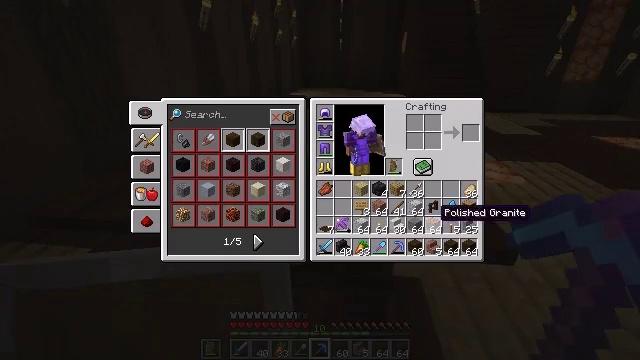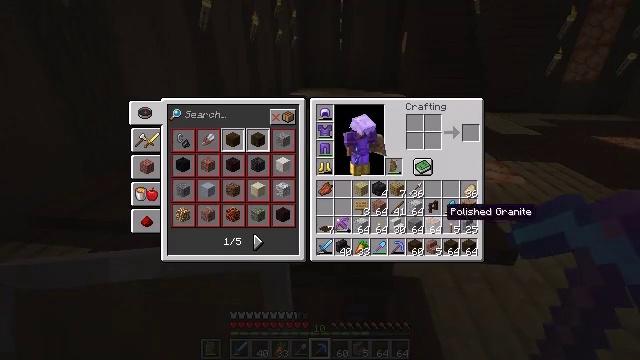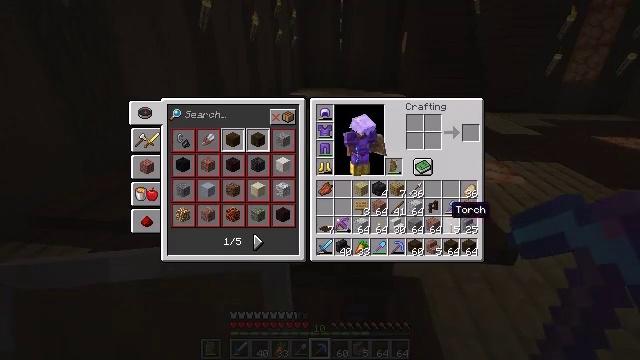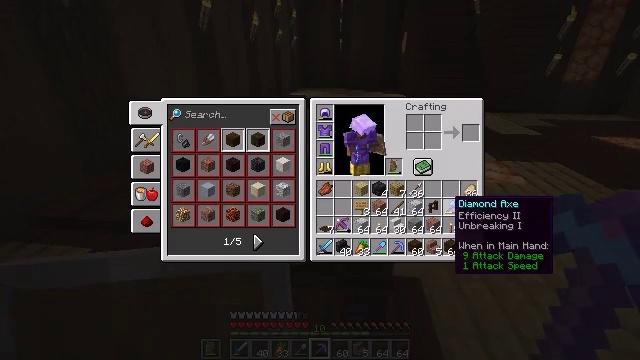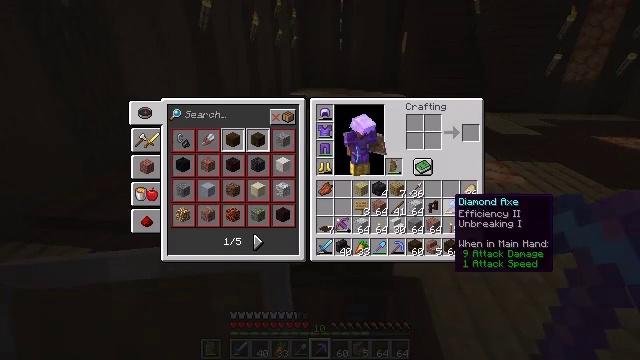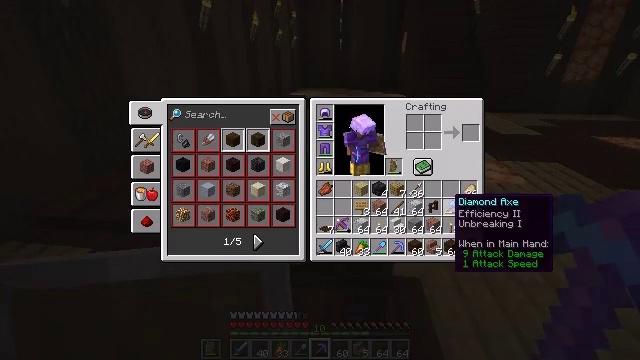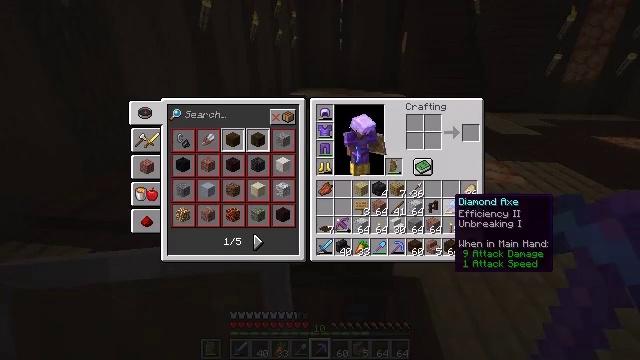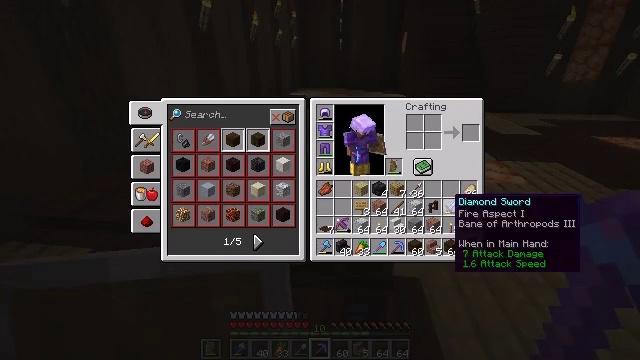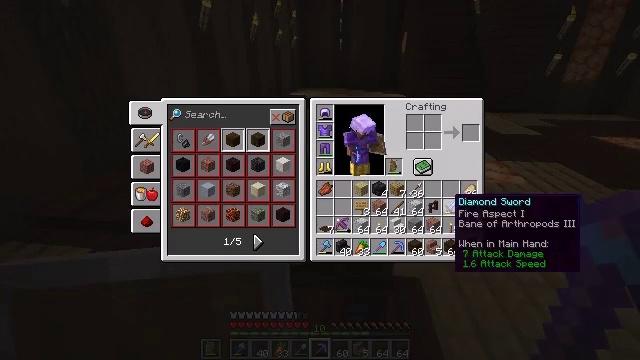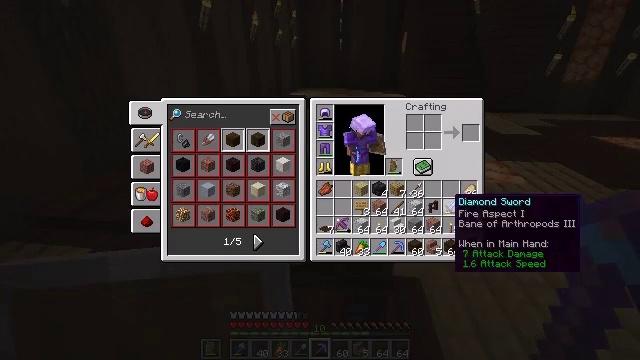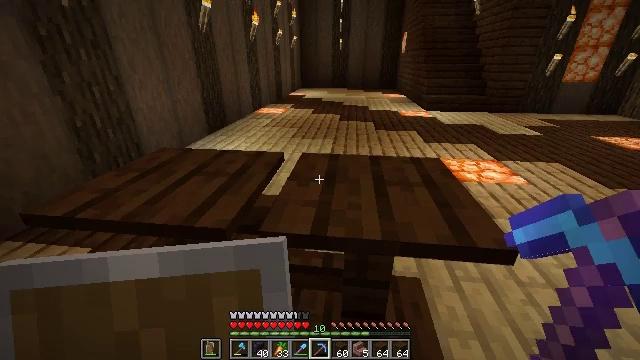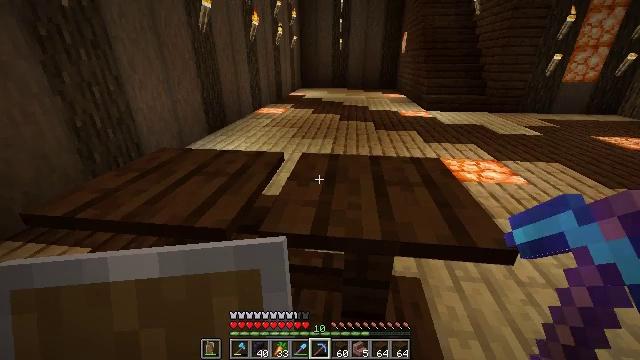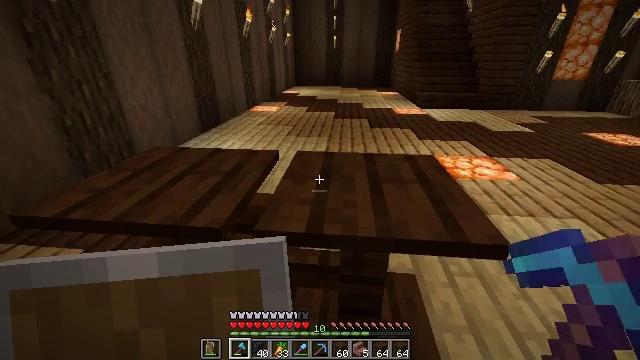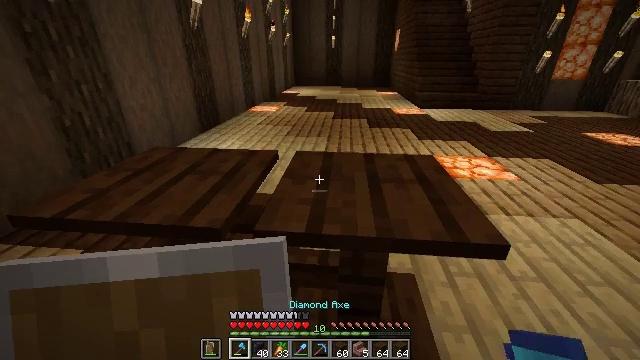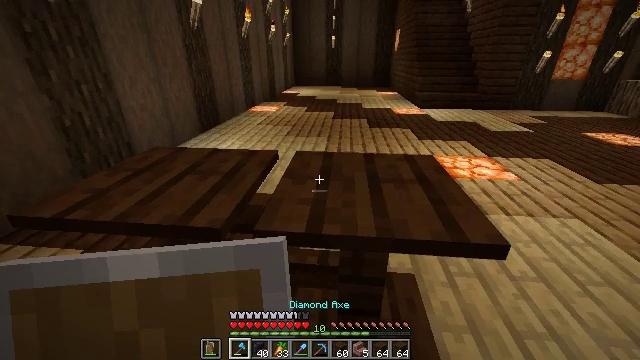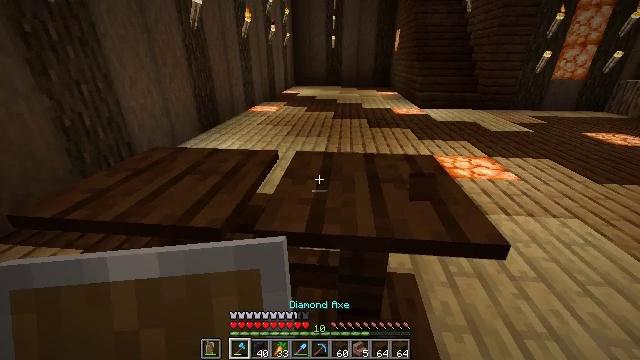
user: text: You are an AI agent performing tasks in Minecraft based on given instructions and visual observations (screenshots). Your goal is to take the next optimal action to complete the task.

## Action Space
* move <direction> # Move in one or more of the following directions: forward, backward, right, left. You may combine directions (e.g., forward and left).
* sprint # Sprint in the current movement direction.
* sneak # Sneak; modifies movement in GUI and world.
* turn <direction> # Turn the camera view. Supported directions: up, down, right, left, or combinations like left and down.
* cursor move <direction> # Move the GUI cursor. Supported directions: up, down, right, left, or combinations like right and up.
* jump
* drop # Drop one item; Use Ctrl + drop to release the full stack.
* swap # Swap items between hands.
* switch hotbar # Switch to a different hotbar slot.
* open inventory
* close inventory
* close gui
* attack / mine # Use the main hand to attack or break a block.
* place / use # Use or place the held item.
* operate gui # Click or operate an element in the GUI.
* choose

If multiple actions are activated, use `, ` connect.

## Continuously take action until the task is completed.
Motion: motion action
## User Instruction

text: Mine the dark oak pressure plate from the floor.
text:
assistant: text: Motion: sneak
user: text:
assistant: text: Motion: sneak
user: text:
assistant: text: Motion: sneak
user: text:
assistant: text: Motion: sneak
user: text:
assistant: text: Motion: sneak
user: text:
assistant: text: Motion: sneak
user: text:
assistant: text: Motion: sneak, switch to hotbar 1
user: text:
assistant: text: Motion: sneak, switch to hotbar 1
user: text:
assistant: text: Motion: no_op
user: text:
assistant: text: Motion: no_op
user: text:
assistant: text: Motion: no_op
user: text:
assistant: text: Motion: turn right, switch to hotbar 1
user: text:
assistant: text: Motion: switch to hotbar 1
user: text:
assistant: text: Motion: switch to hotbar 1
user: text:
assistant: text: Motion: attack / mine
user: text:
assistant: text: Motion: attack / mine
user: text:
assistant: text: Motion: attack / mine
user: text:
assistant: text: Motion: attack / mine
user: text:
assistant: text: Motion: attack / mine
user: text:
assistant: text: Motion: turn left, attack / mine
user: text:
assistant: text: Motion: turn left, attack / mine
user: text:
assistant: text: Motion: turn left, attack / mine
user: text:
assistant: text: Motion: attack / mine
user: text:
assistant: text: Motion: attack / mine
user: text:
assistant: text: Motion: attack / mine
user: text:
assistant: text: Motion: attack / mine
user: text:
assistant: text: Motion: turn right and down, attack / mine
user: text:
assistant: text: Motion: turn right and down, attack / mine
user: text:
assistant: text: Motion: turn right and down, attack / mine
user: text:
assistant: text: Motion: attack / mine